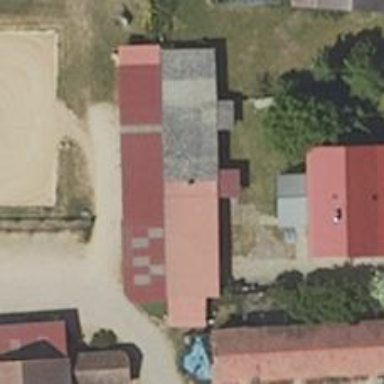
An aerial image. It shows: Stables serving as trail riding station for tourism.